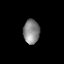
Tissue: prostate
Cell type: T cells
Senescence score: 0.3436
Nuclear area (px): 388
Mean DAPI intensity: 133.289